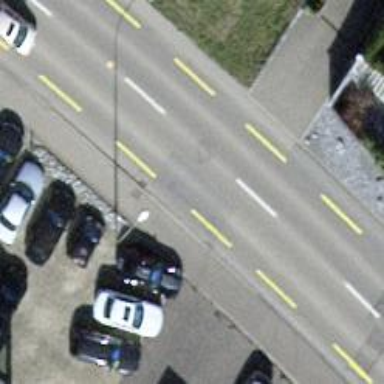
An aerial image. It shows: Primary highway with asphalt surface. There is soft lane for cyclists.